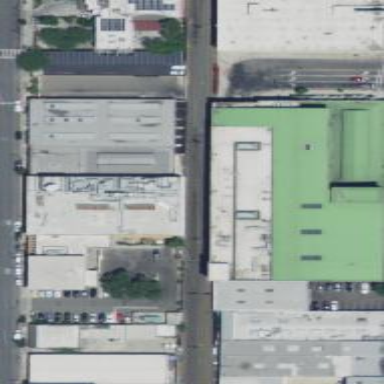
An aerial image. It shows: Building that is supermarket. The area is designated for retail purposes.